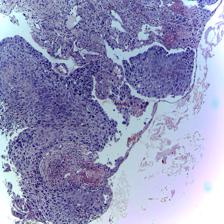
Diagnosis: OSCC